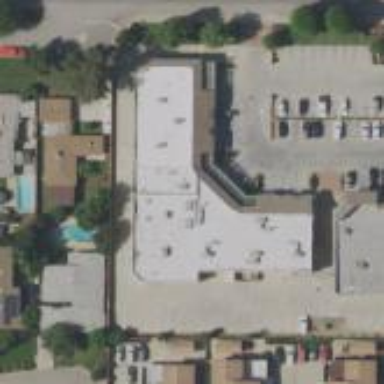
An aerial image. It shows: Retail building.